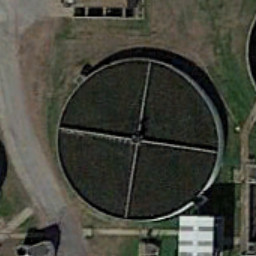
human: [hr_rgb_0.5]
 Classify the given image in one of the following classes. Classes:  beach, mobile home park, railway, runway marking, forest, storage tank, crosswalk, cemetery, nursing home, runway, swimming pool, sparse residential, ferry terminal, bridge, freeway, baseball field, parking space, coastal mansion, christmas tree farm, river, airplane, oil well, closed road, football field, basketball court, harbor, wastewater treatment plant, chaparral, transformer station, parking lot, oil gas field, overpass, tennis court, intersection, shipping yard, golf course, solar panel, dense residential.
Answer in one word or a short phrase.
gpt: wastewater treatment plant